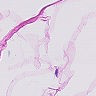
Metastatic tissue present: no